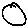
Label: moon